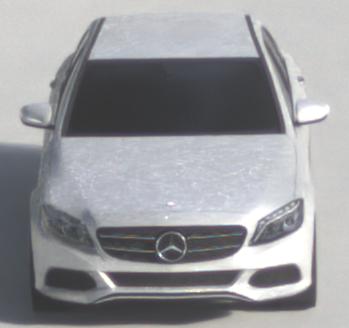
Make: Mercedes-Benz
Model: C 160
Detailed model: C-Class (205) Limousine
Model produced from: 2015/04
Model produced until: 2018/04
Doors: 4
Color: white
Road condition: dry road
Daytime: morning or afternoon
Contrast: low contrast